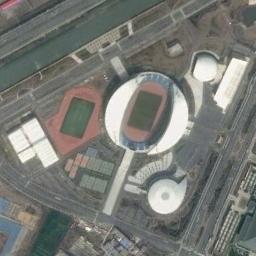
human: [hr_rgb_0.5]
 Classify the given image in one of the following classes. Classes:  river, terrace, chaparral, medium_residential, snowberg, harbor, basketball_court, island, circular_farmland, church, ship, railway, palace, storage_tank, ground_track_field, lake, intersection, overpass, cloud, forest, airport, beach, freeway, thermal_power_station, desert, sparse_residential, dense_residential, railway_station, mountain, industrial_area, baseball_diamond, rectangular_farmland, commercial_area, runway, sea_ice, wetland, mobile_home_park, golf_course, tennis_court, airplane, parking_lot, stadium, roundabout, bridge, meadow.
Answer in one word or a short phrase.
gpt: stadium